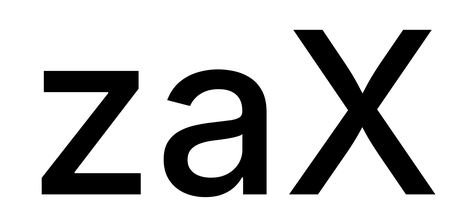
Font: Inter_Medium